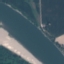
Land use / land cover: River